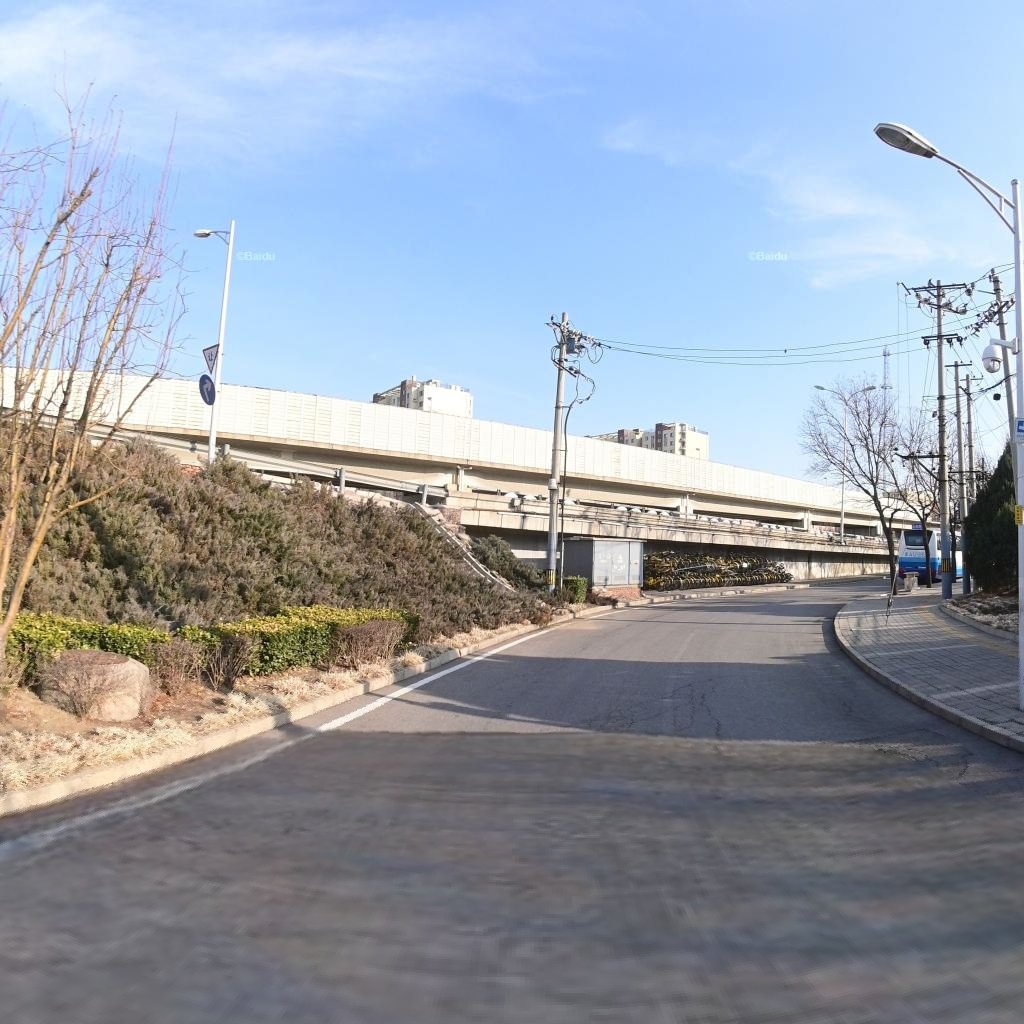
Region: Chaoyang
Road damage annotations: alligator crack, alligator crack